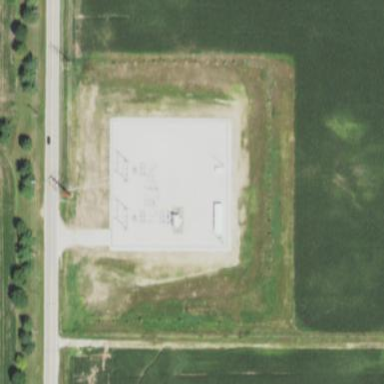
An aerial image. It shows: Distribution level power substation.